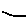
Label: line